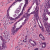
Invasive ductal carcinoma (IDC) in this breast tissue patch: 1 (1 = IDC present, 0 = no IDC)